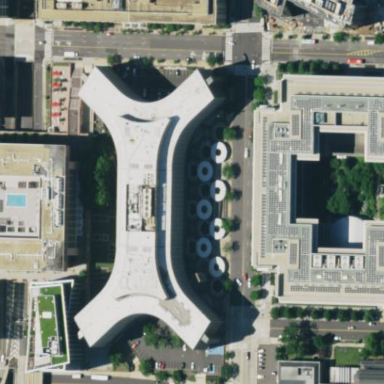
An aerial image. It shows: Government office building.